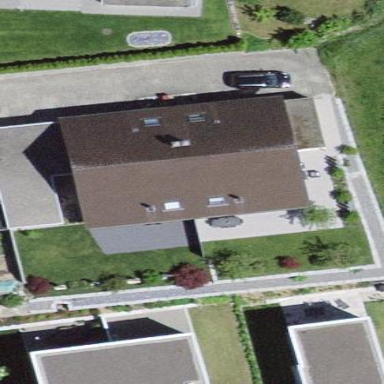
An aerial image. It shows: Terrace building.